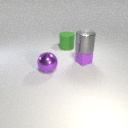
small purple rubber cube to the right of large purple metal sphere